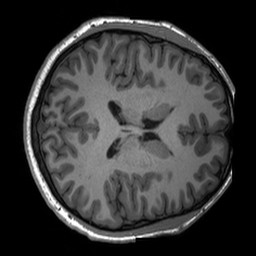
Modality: T1w
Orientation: axial
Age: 25
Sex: male
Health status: healthy
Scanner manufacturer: siemens
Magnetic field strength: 3 T
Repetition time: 2 s
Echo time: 0.00197 s